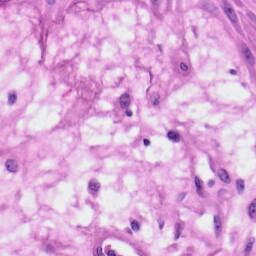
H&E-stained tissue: Skin